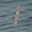
Label: 1